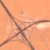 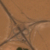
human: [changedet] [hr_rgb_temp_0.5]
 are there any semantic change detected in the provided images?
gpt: There is no difference in this area.